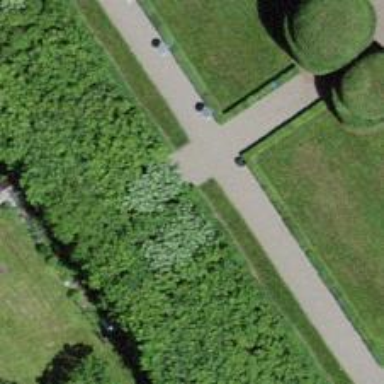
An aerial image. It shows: Hedge barrier.